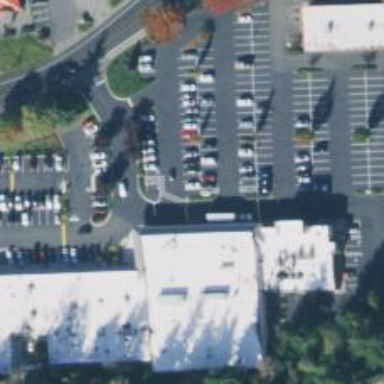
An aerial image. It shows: Trolley bay.